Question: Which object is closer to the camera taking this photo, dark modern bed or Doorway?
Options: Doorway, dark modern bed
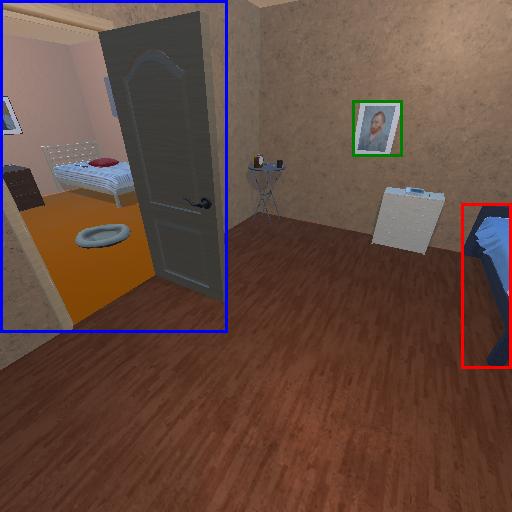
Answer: Doorway